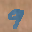
Label: 9